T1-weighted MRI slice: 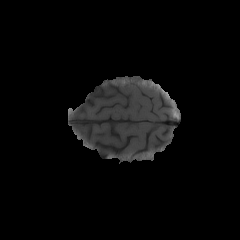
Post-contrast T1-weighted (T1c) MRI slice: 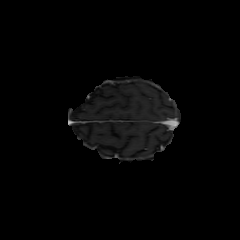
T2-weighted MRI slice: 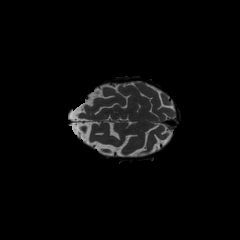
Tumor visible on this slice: no